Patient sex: M
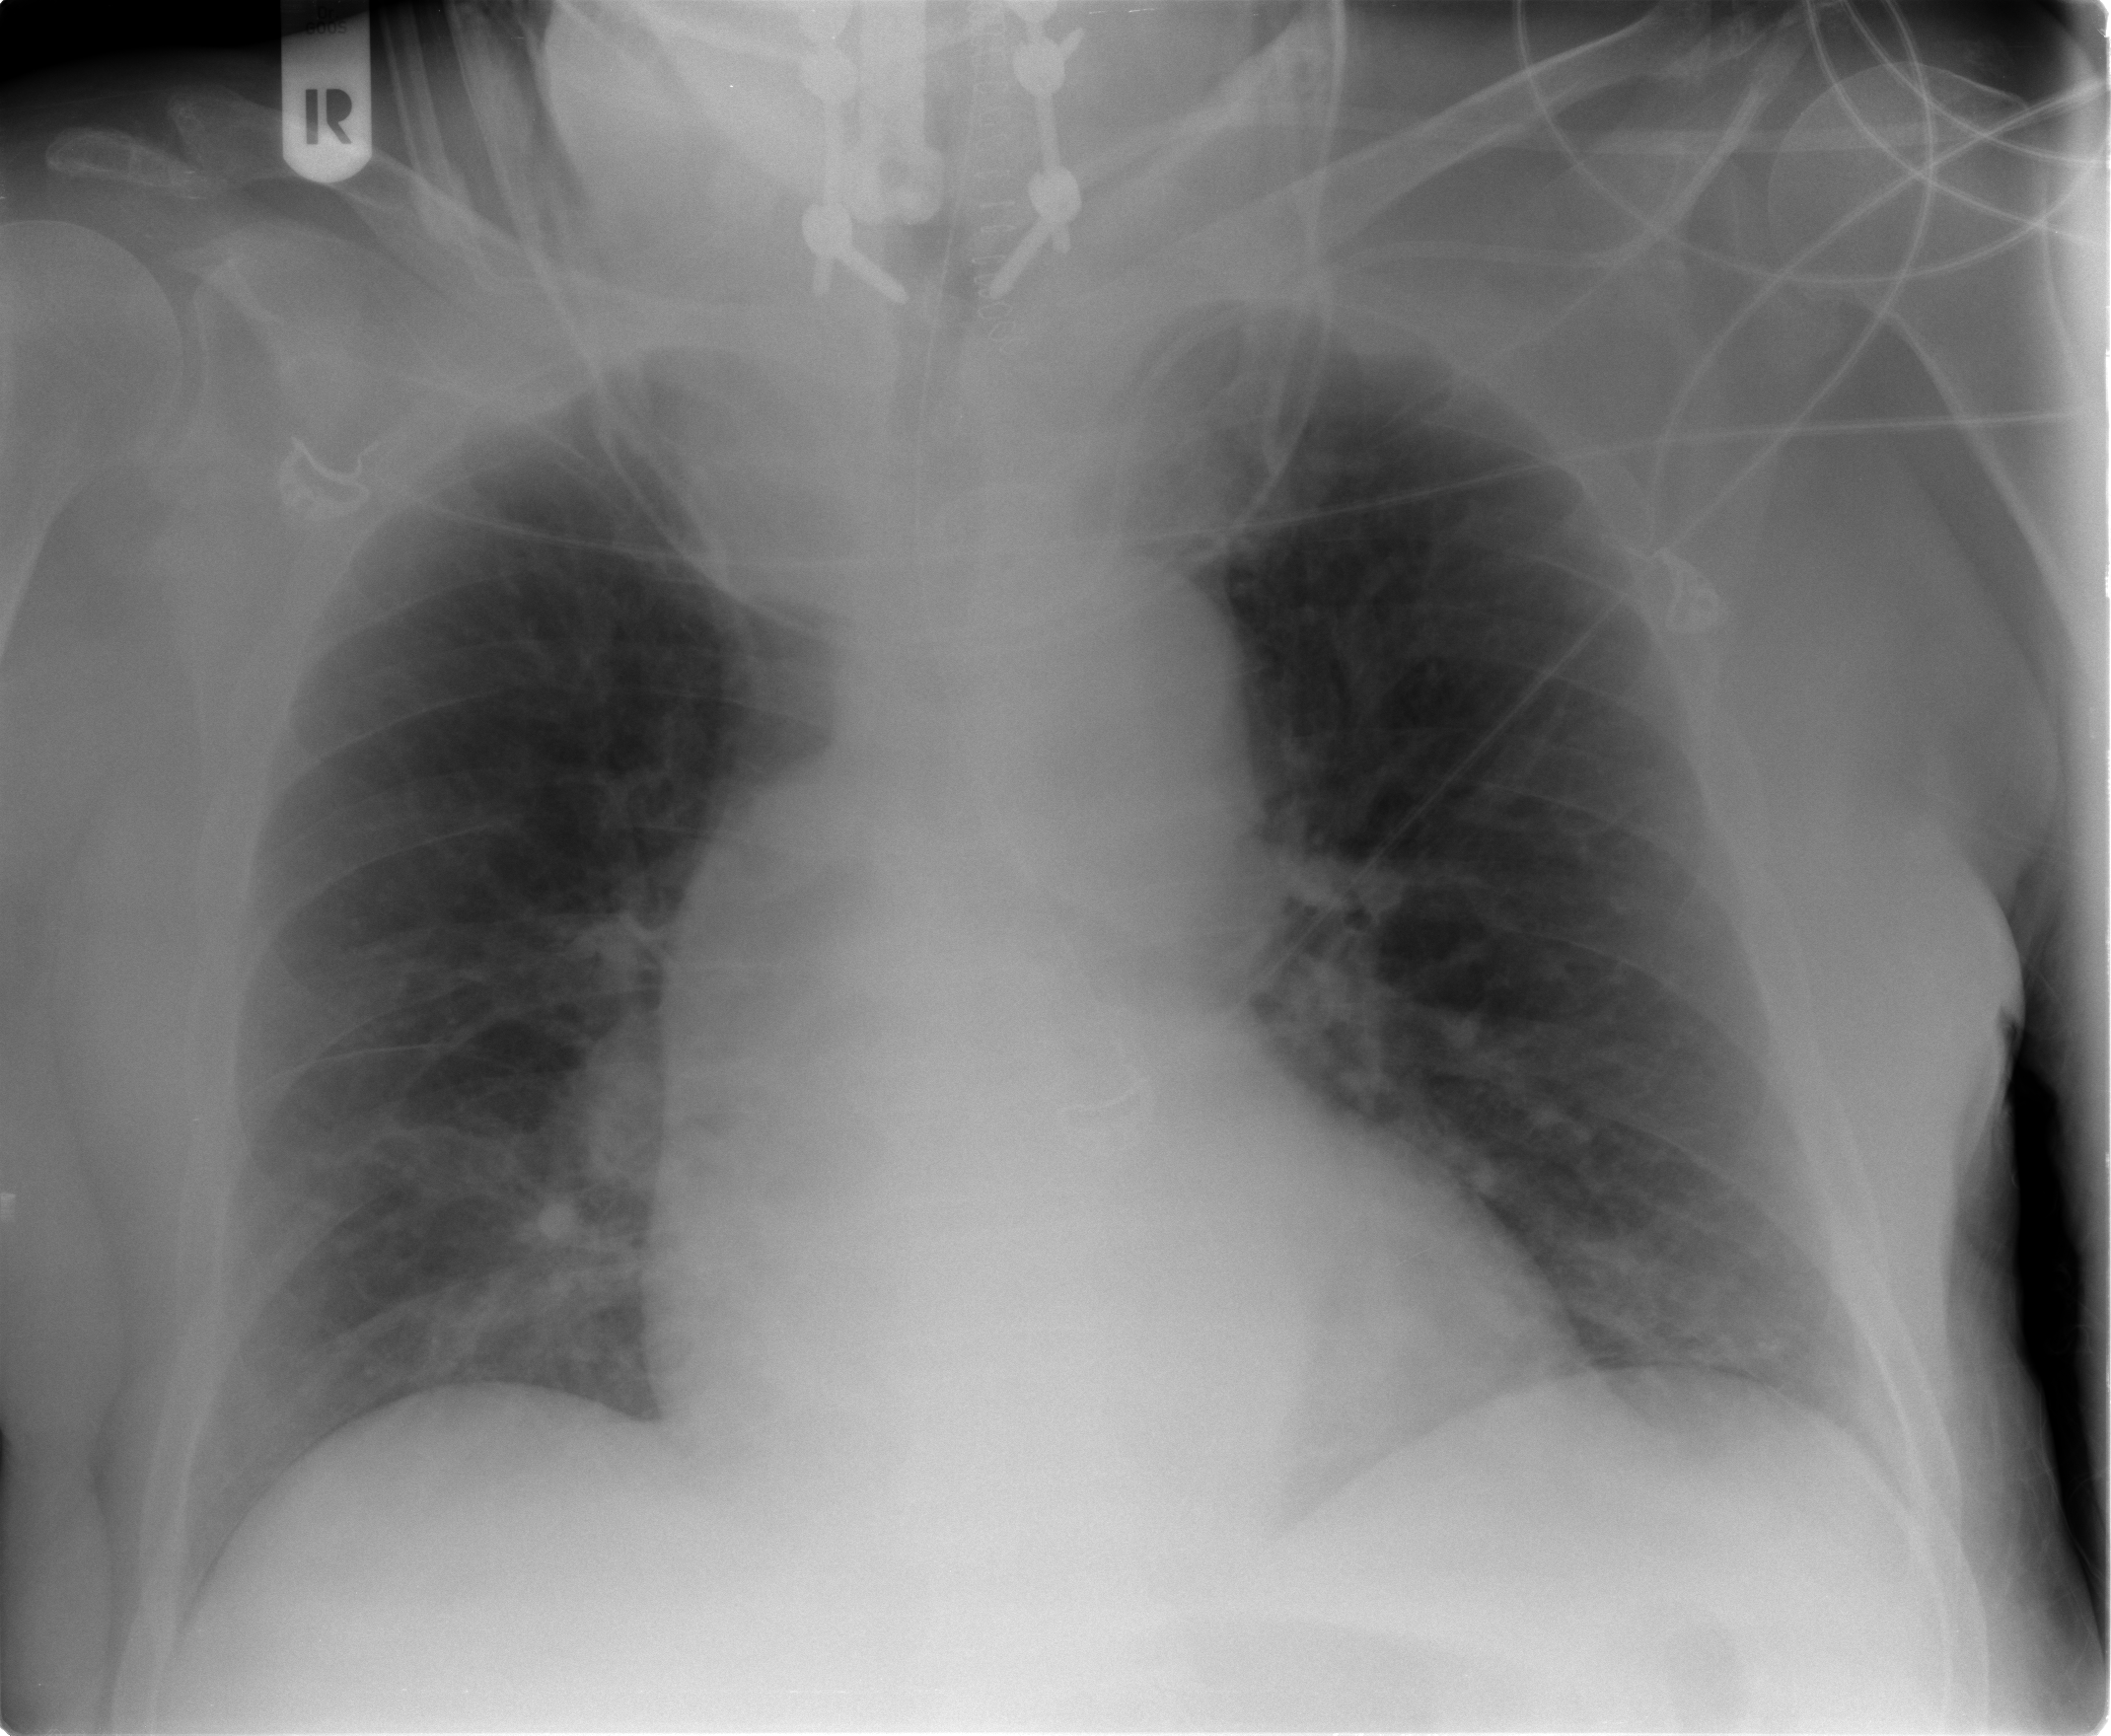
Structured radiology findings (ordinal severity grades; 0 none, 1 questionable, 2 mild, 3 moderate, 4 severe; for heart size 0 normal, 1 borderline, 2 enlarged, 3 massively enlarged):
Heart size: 0
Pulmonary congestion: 0
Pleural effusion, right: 0
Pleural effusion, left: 0
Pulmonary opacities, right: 0
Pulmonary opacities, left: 0
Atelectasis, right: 1
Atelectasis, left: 1